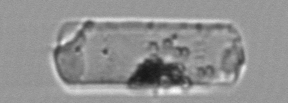
Label: Dactyliosolen_fragilissimus